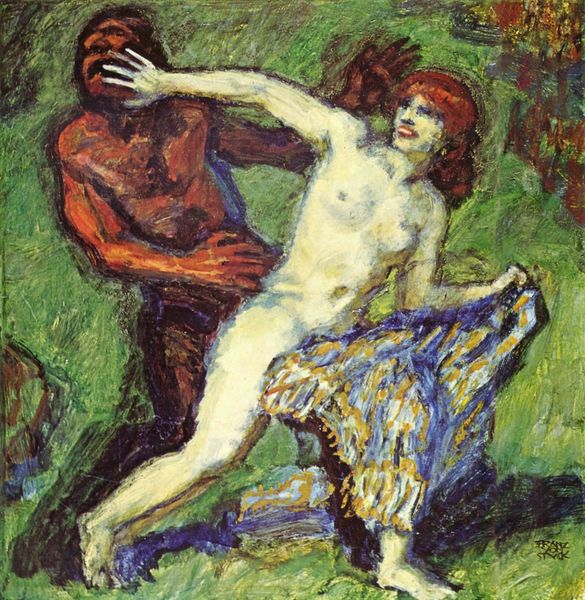
Titel: Fangspiel (Faun und Nymphe)
Künstler: Franz von Stuck
Standort: München
Institution: Galerie Interkunst
Schlagwörter: akt, angriff, blau, dunkel, gemälde, hand, haut, kampf, körper, mann, nackt, schatten, weiß, gelb, grob, grün, impressionismus, mädchen, braun, brust, bunt, busen, finger, frau, haar, hell, kleid, kleider, licht, mund, nase, orange, schmuck, schwarz, szene, zeichnung, rot, tuch, weg, wiese, beige, expressionismus, malerei, muster, symbolismus, arm, arme, augen, blass, gesicht, mensch, bild, hände, signatur, öl, gräser, natur, gewand, gold, haare, decke, tänzerin, kinn, lippe, lippen, bewegt, bein, brüste, füße, laufen, abstrakt, modern, farbe, angst, wild, jugendstil, kraft, handtuch, stuck, nabel, bauch, klinger, bauchnabel, surrealismus, flucht, lachen, rothaarig, spiel, münchen, expressionistisch, gefahr, raub, schlag, lauf, dämon, mythologie, kämpfen, franz, henri, zähne, rote haare, schmerz, teufel, satyr, fangen, faun, nymphe, pan, verfolgung, bran, balu, schlagen, franz von stuck, ungeheuer, matisse, abwehr, ringen, henri matisse, lau, verteidigung, rotes haar, von stuck, patos, zwei figuren, zerissen, munbd, sexualität, hermaphrodit, vergewaltigung, frau mann, konflikt, syrinx, kleiden, buen, ergreifen, braunes haar, gründer hintergrund, franz von